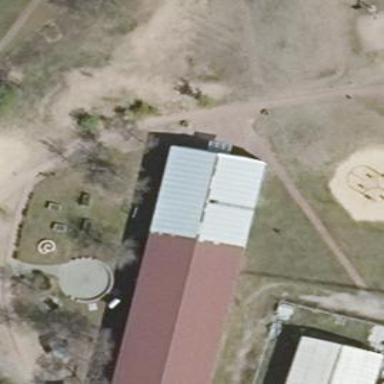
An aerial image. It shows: Building with gabled roof. The roof orientation is along the structure.